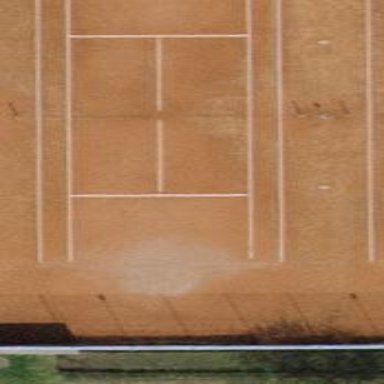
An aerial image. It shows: Tennis court on the leisure land pitch.